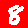
Digit: 8